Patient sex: F
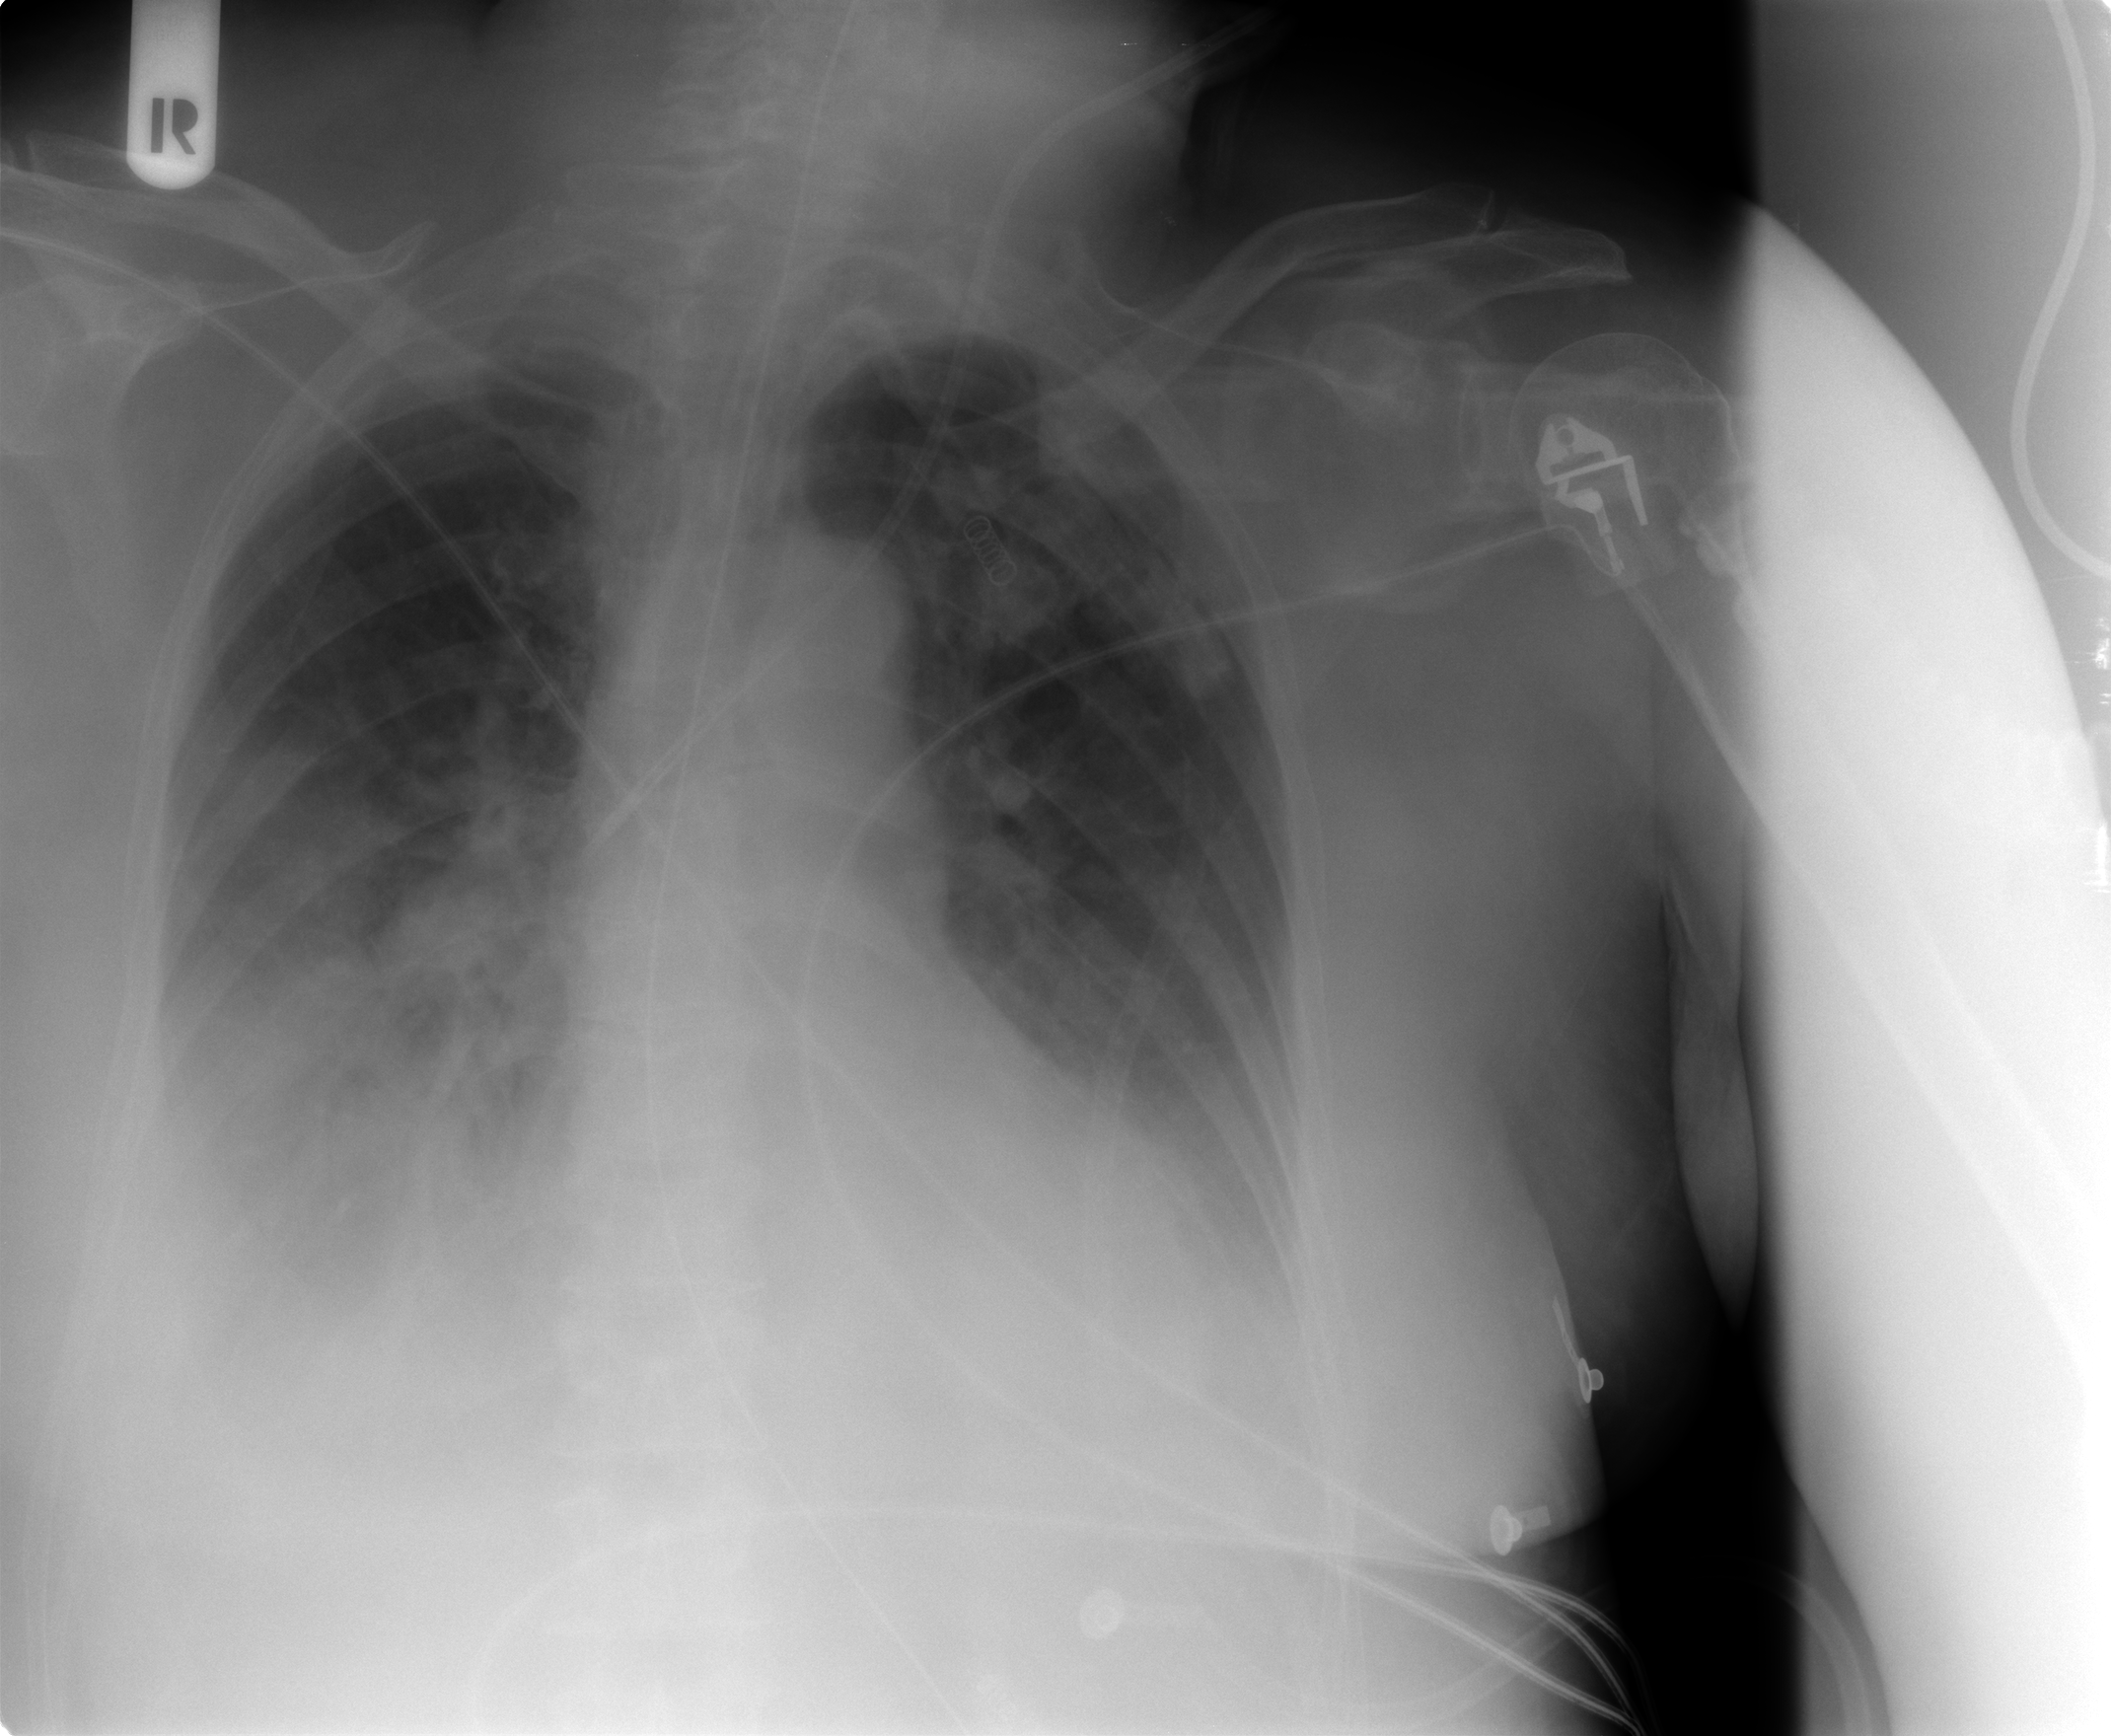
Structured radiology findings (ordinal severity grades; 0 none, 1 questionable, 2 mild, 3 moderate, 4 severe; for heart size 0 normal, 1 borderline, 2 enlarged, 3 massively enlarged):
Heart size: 0
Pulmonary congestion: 2
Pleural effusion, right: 3
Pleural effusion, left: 2
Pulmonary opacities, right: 1
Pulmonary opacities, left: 2
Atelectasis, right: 2
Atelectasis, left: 2